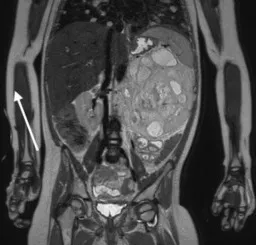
MRI-scan (T2-TSE) at diagnosis showing the abdominal tumor, pulmonary metastases (indicated with an arrow), and ,a metastasis in the right proximal femur (indicated with an arrow).
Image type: radiology (mri)